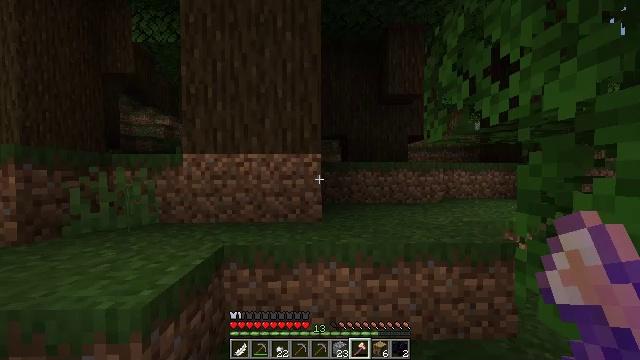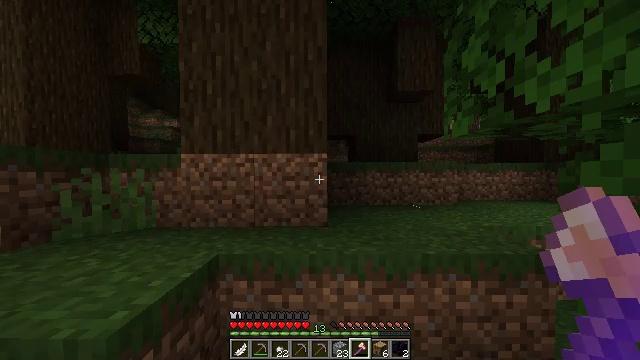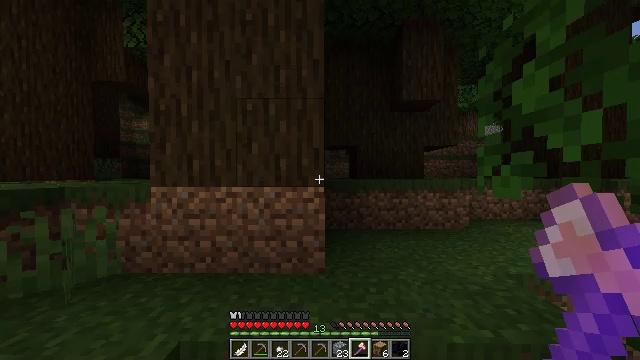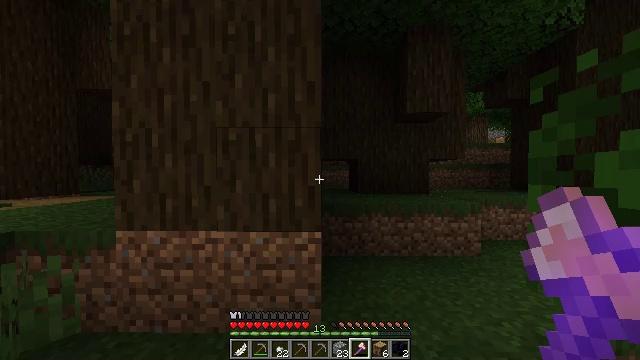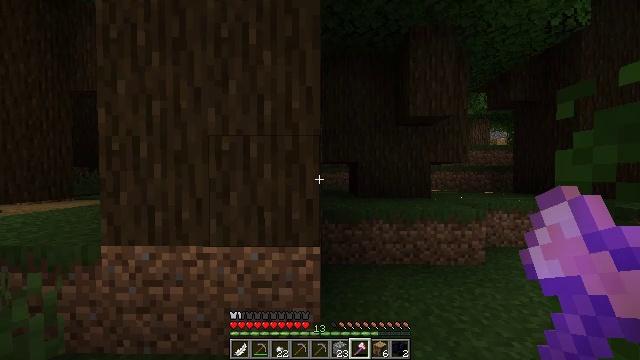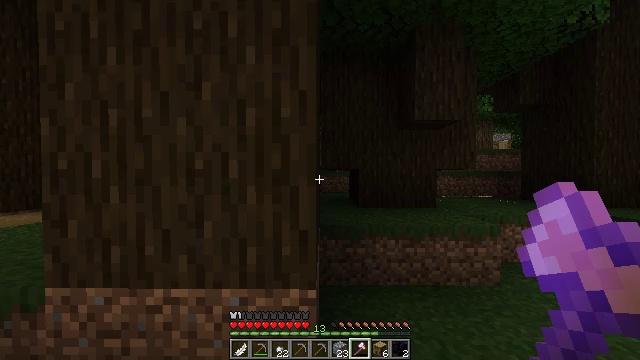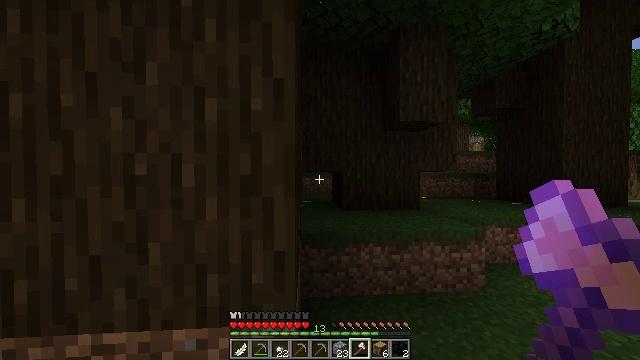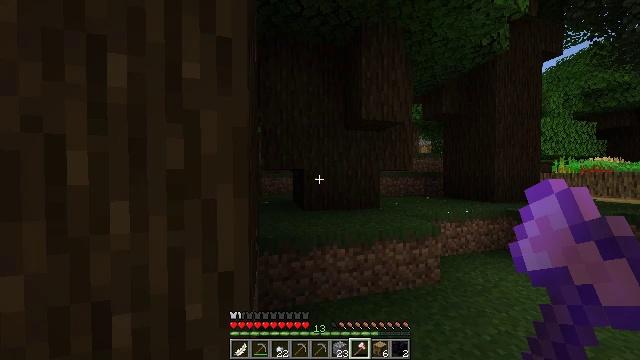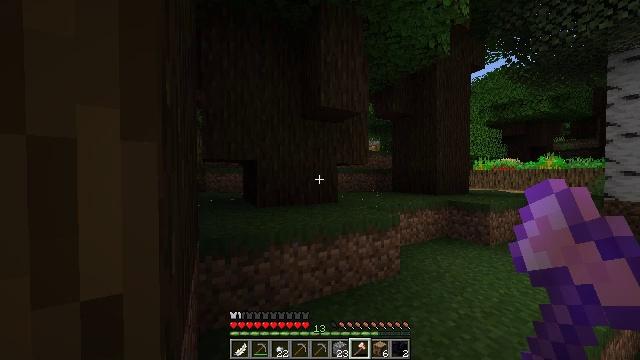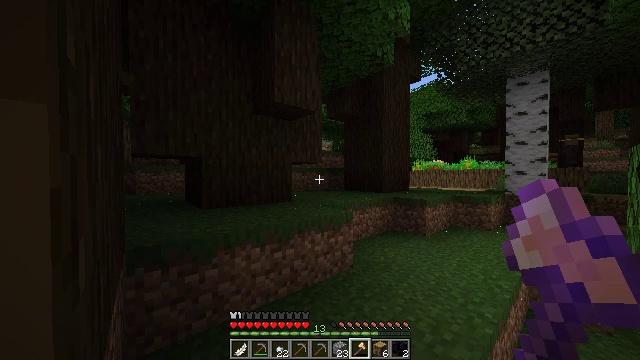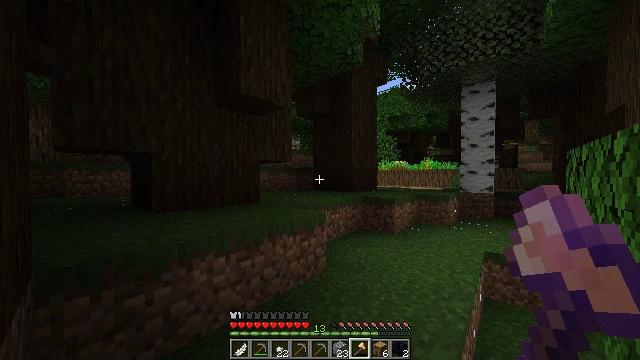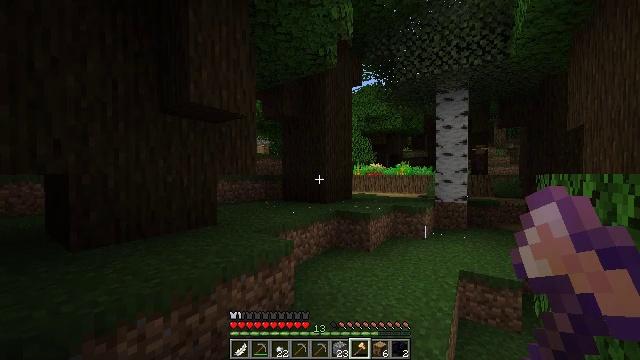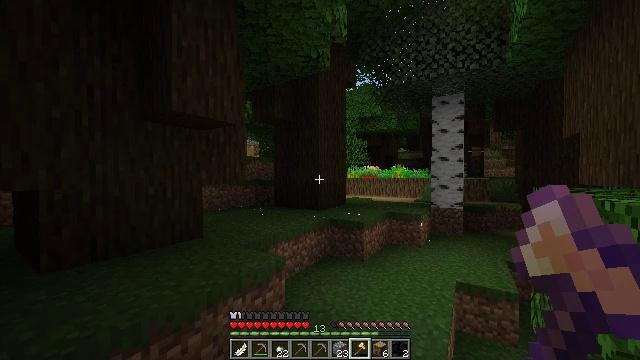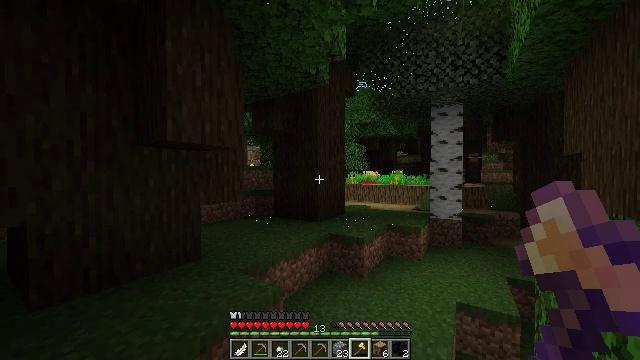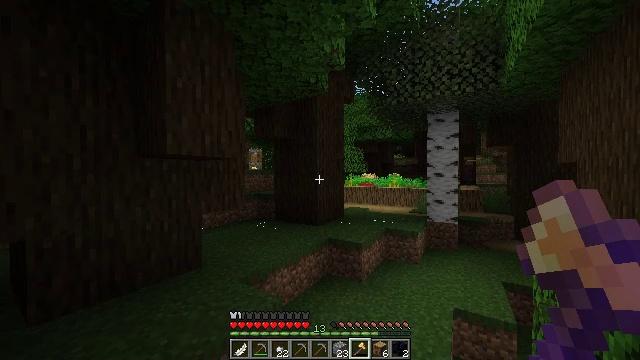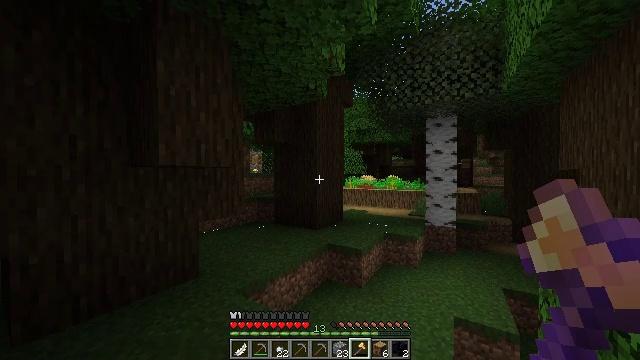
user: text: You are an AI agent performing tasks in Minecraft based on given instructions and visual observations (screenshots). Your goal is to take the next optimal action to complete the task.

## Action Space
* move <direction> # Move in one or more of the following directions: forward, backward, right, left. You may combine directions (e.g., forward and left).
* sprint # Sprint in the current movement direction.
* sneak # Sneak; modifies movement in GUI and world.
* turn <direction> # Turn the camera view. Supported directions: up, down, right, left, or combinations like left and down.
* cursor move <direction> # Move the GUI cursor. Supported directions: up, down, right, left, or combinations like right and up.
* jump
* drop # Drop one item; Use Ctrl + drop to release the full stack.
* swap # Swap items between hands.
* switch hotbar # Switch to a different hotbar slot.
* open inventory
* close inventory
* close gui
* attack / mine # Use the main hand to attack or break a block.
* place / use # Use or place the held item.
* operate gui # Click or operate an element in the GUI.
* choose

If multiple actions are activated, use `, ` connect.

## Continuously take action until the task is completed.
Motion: motion action
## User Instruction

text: Gather some oak planks.
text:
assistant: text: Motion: move forward, turn left, jump
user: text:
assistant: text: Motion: move forward, jump
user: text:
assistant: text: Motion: move forward, jump
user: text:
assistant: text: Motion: move forward, jump
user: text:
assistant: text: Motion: move forward, jump
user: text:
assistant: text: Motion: move forward, turn right, jump
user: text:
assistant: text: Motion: move forward, turn right, jump
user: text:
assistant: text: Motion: move forward, turn right, jump
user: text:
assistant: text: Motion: move forward, turn right, jump
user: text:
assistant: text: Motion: move forward, sprint, turn right, jump
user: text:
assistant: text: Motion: move forward, sprint, turn right, jump
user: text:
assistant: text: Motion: move forward, sprint, turn right, jump
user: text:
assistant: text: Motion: move forward, sprint, jump
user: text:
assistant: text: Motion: move forward, jump
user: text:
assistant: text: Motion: move forward, jump
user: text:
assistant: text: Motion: move forward, jump
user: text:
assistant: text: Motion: move forward, jump
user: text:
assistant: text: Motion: move forward, turn right and down, jump
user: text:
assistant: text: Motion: move forward, turn right and down, jump
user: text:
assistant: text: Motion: move forward, turn right and down, jump
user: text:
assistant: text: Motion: move forward, sprint, turn right, jump
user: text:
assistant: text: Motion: move forward, sprint, jump
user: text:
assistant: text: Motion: move forward, sprint, jump
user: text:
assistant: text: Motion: move forward, sprint, jump
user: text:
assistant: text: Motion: move forward, jump
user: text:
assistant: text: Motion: move forward, turn right, jump
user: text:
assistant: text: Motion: move forward, turn right, jump
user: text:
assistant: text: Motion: move forward, jump
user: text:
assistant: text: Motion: move forward, turn right, jump
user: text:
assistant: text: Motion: move forward, turn right and down, jump